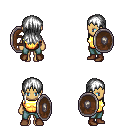
a pixel art fantasy rpg character, female body template, human, tanned skin, gold chest armor, teal pants, white unkempt hairstyle, bracelets, brown shoes, shield, four views (front, back, left, right), 2x2 character sprite sheet, small pixel art, hard edges, no anti-aliasing